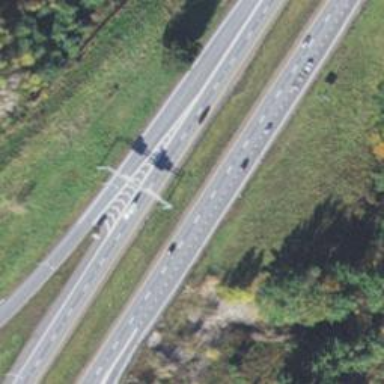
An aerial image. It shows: Asphalt motorway.